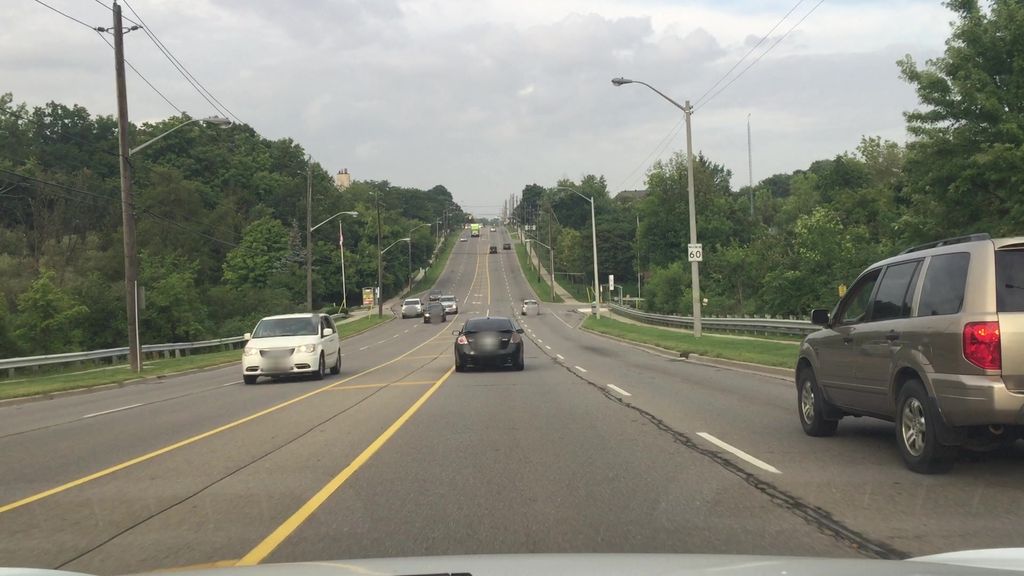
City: toronto